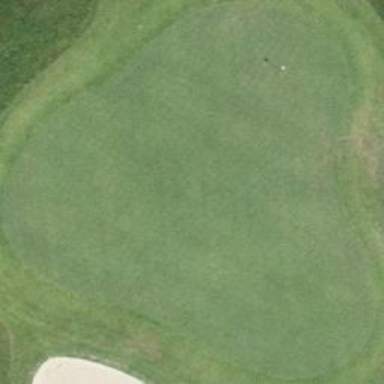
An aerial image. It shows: Green golf area with grass land use.